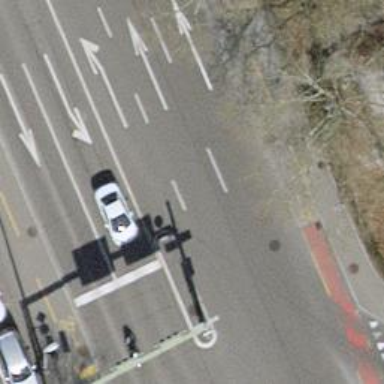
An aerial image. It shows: Primary road with asphalt surface.